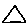
Label: triangle